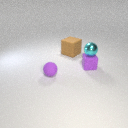
large brown rubber cube to the left of small purple rubber cube